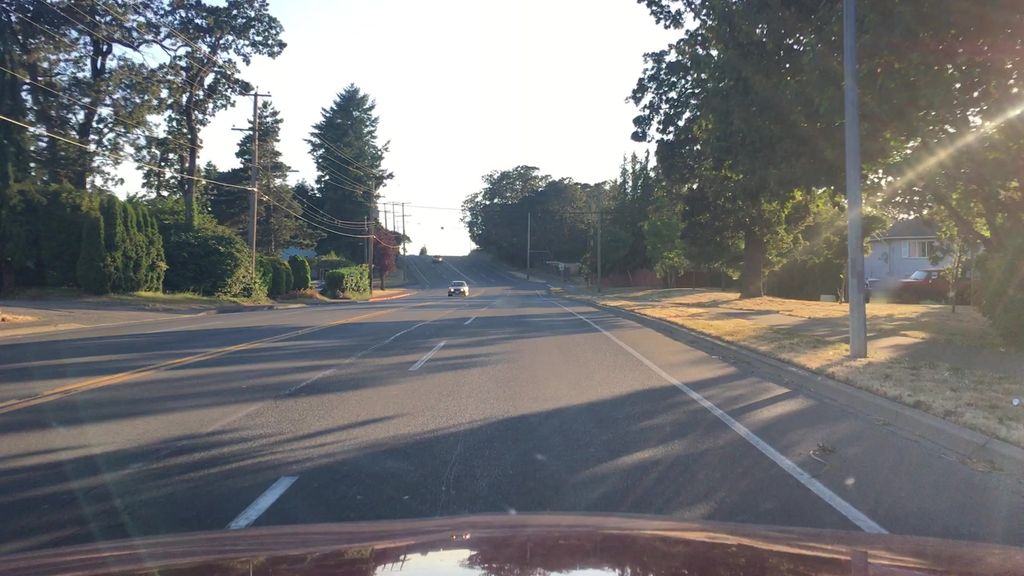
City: victoria